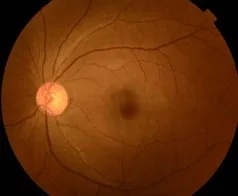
Fundus photography and optical coherence tomography (OCT) 16 days after the first visit. . (A) Retinal color tone was almost normalized.
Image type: ophthalmic_imaging (fundus_photograph)